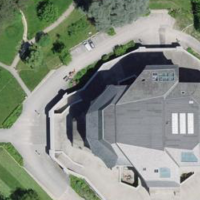
EUNIS habitat code: 54
Species observed at this site:
Papilio machaon
Certhia brachydactyla
Phylloscopus collybita
Corvus corone
Cyanistes caeruleus
Parus major
Sturnus vulgaris
Milvus milvus
Pica pica
Passer domesticus
Fringilla coelebs
Turdus merula